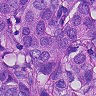
Metastatic tissue present: yes